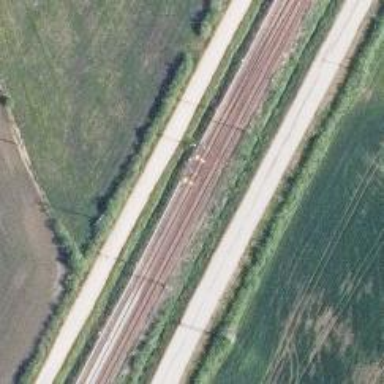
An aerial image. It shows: Railway track with continuous electrified contact lines.